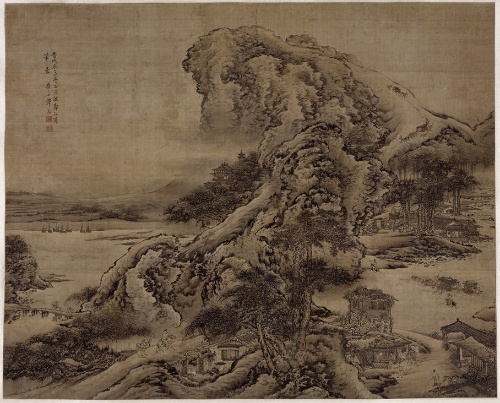
Title: 清  譚嵩  倣郭熙山水圖  軸|Landscape in the Style of Guo Xi
Artist: Tan Song
Artist bio: Chinese,  active mid–18th century
Date: dated 1748
Object type: Hanging scroll
Classification: Paintings
Medium: Hanging scroll; ink and color on silk
Culture: China
Period: Qing dynasty (1644–1911)
Dimensions: 32 3/4 × 41 1/4 in. (83.2 × 104.8 cm)
Overall with mounting: 78 1/8 × 43 1/2 in. (198.4 × 110.5 cm)
Overall with knobs: 78 1/8 × 47 in. (198.4 × 119.4 cm)
Department: Asian Art
Credit line: John Stewart Kennedy Fund, 1913
Accession year: 1913
Repository: Metropolitan Museum of Art, New York, NY
Tags: Landscapes